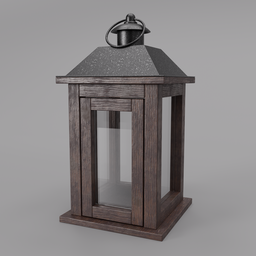
Label: lighting